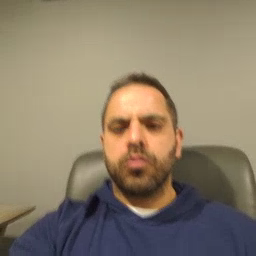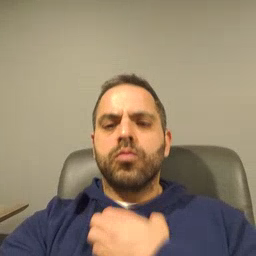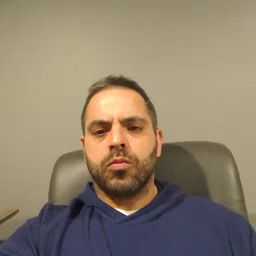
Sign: hungry